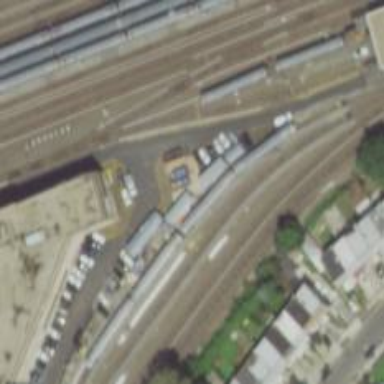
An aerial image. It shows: Electrified rail yard in service.